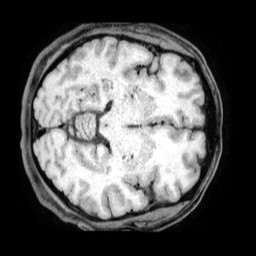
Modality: T1w
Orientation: axial
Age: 39
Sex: male
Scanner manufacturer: philips
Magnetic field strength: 1.5 T
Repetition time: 0.6 s
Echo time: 0.02898 s